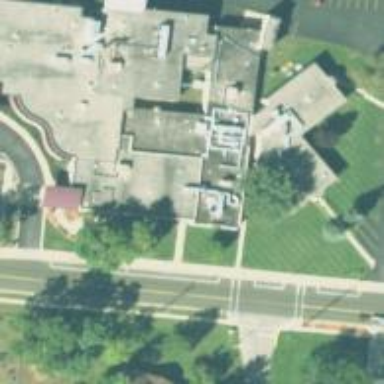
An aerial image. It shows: Healthcare clinic is depicted in the image.